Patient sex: M
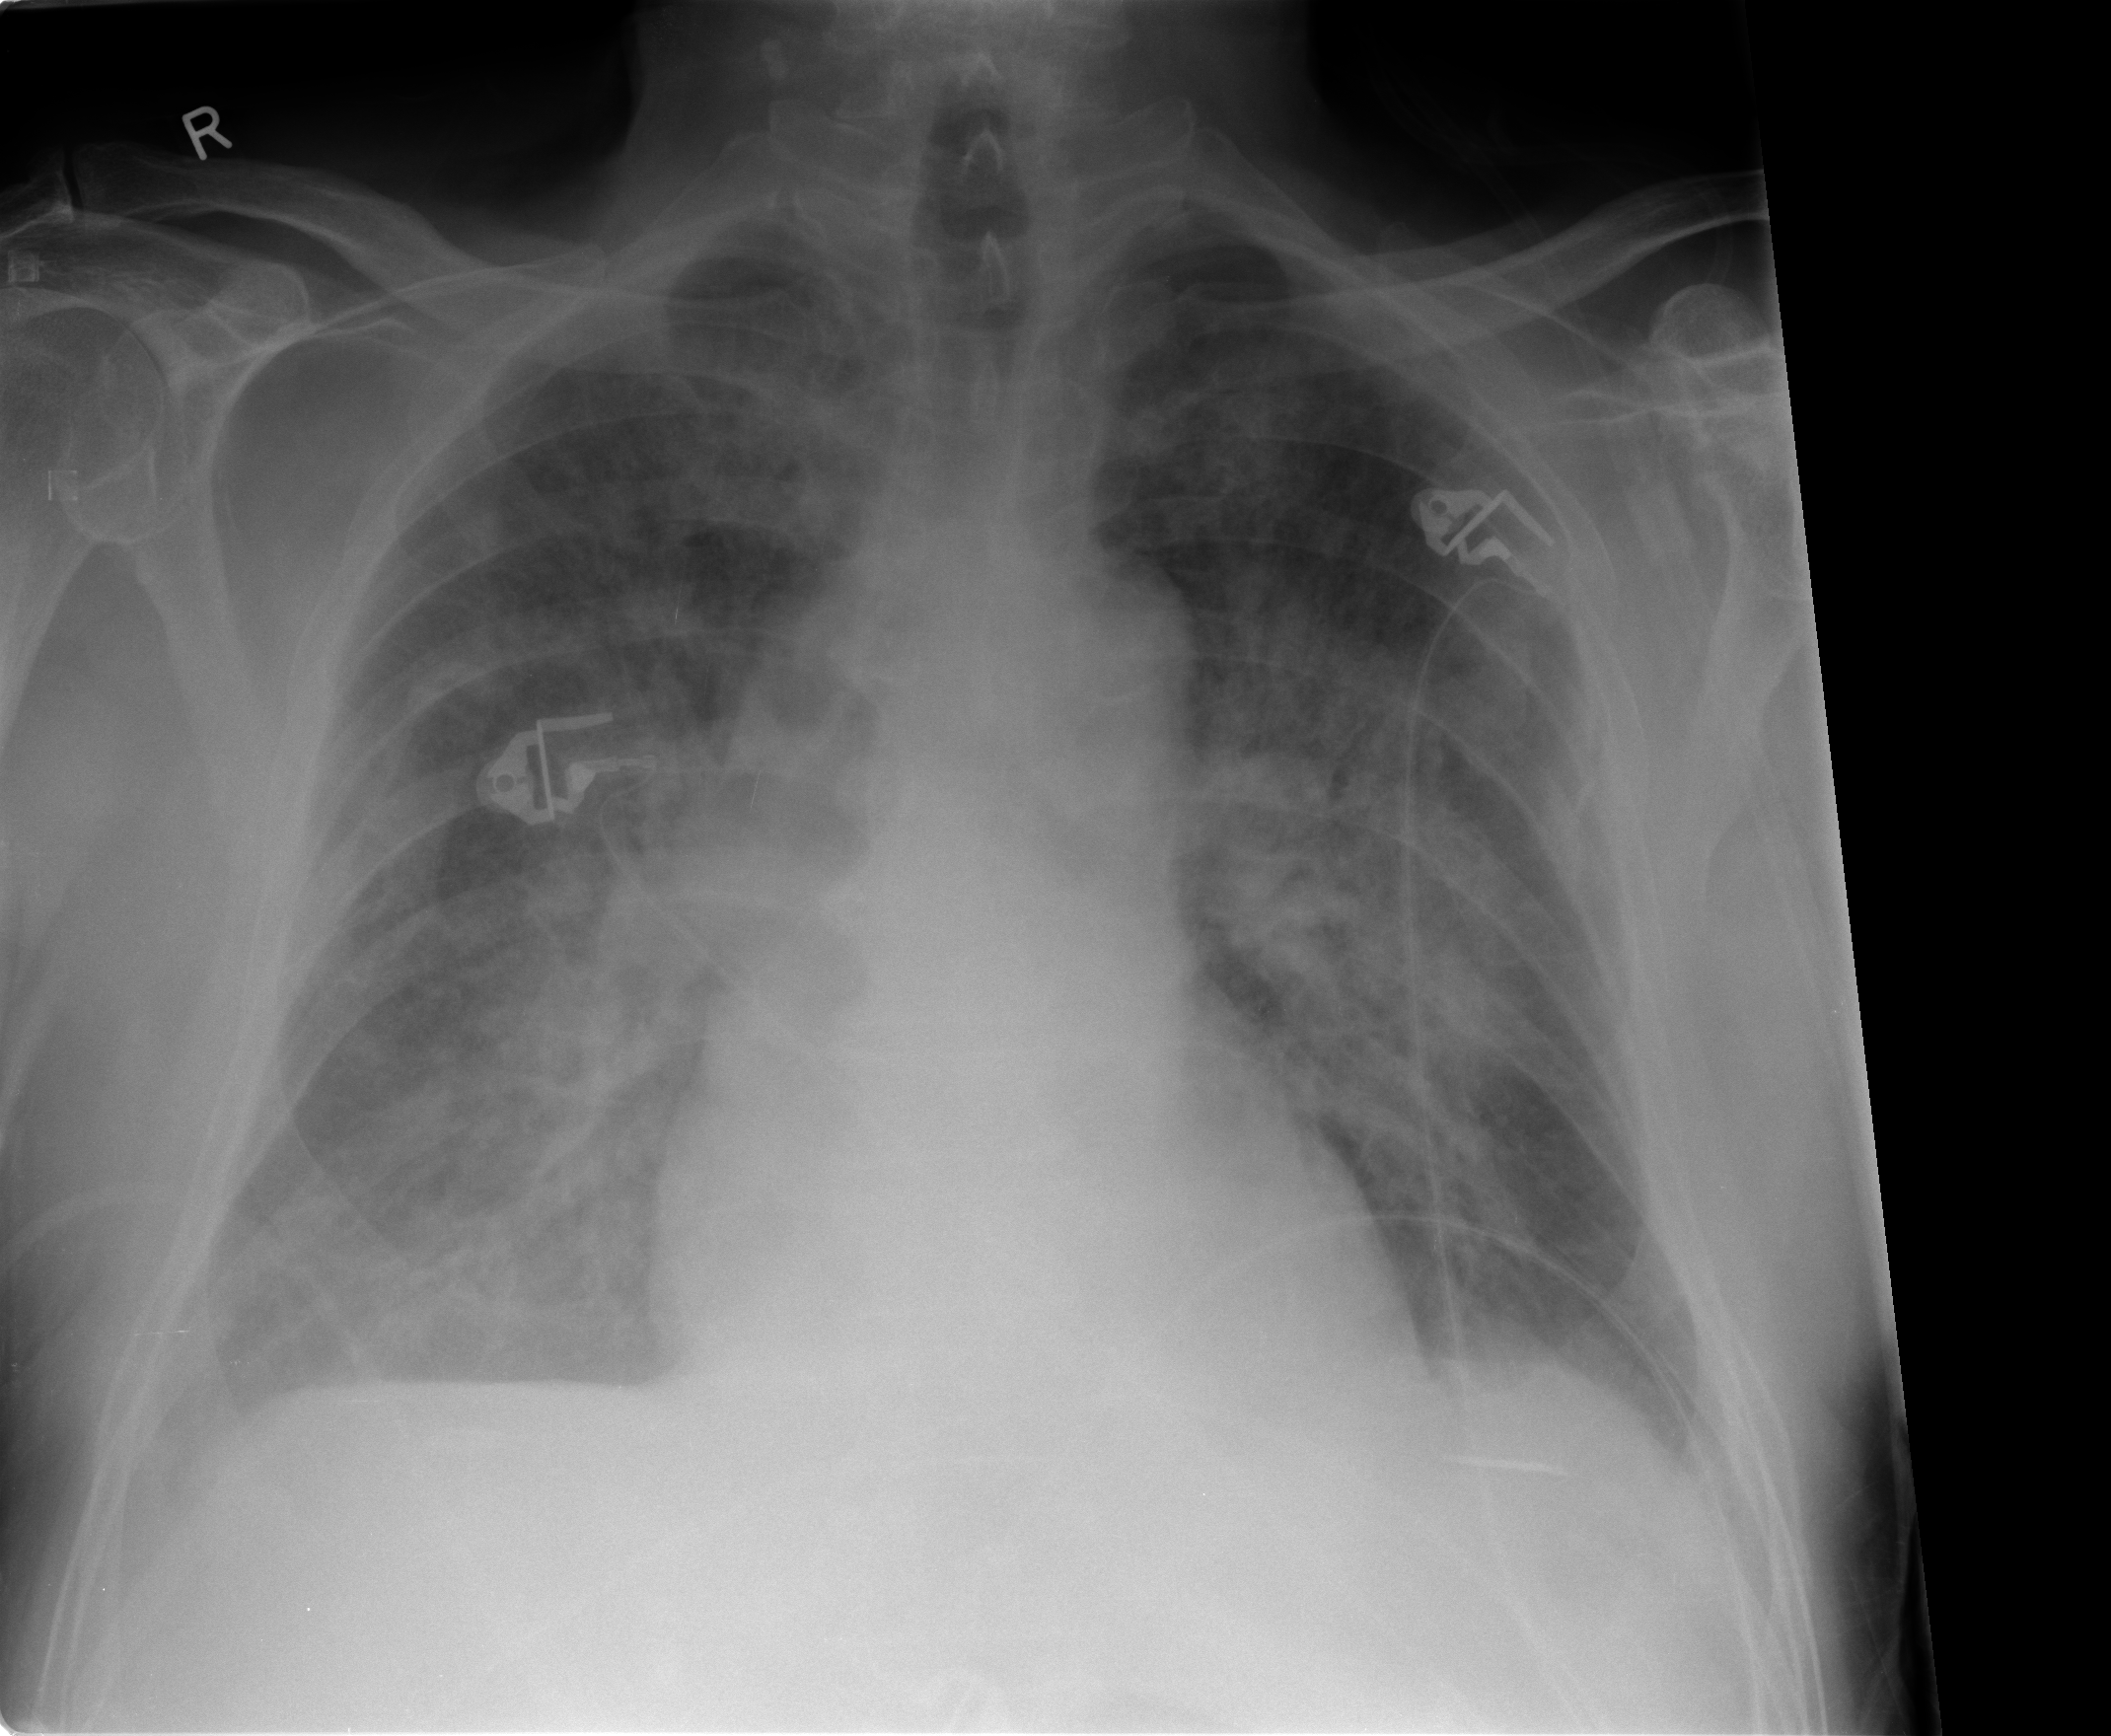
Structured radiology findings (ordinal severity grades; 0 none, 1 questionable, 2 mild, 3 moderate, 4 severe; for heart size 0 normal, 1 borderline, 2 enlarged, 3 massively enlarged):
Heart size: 0
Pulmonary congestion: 3
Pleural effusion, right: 2
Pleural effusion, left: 1
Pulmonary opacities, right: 2
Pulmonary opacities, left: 2
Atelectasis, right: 2
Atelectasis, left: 2